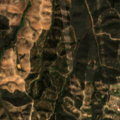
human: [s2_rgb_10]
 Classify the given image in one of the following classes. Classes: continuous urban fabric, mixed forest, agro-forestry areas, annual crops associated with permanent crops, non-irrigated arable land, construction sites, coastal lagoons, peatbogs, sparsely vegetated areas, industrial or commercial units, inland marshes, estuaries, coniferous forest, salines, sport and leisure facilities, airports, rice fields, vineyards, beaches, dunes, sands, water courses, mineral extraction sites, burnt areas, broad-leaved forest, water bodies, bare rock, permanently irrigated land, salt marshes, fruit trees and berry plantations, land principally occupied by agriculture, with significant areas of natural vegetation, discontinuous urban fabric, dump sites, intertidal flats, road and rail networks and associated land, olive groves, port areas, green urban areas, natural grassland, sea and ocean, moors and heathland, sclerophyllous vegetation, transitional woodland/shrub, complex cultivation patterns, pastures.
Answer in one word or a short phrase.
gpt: land principally occupied by agriculture, with significant areas of natural vegetation, broad-leaved forest, sclerophyllous vegetation, transitional woodland/shrub